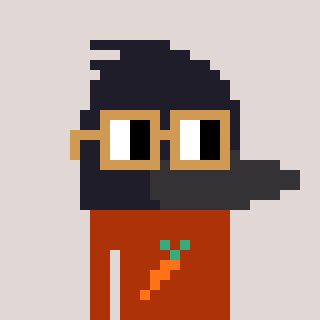
a pixel art character with square brown glasses, a raven-shaped head and a hotbrown-colored body on a warm background